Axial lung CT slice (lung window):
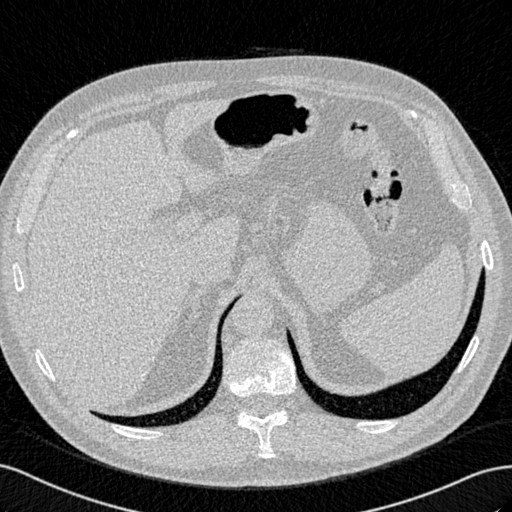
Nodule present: no